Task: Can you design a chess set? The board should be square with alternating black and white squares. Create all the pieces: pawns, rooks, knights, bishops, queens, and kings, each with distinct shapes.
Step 2420:
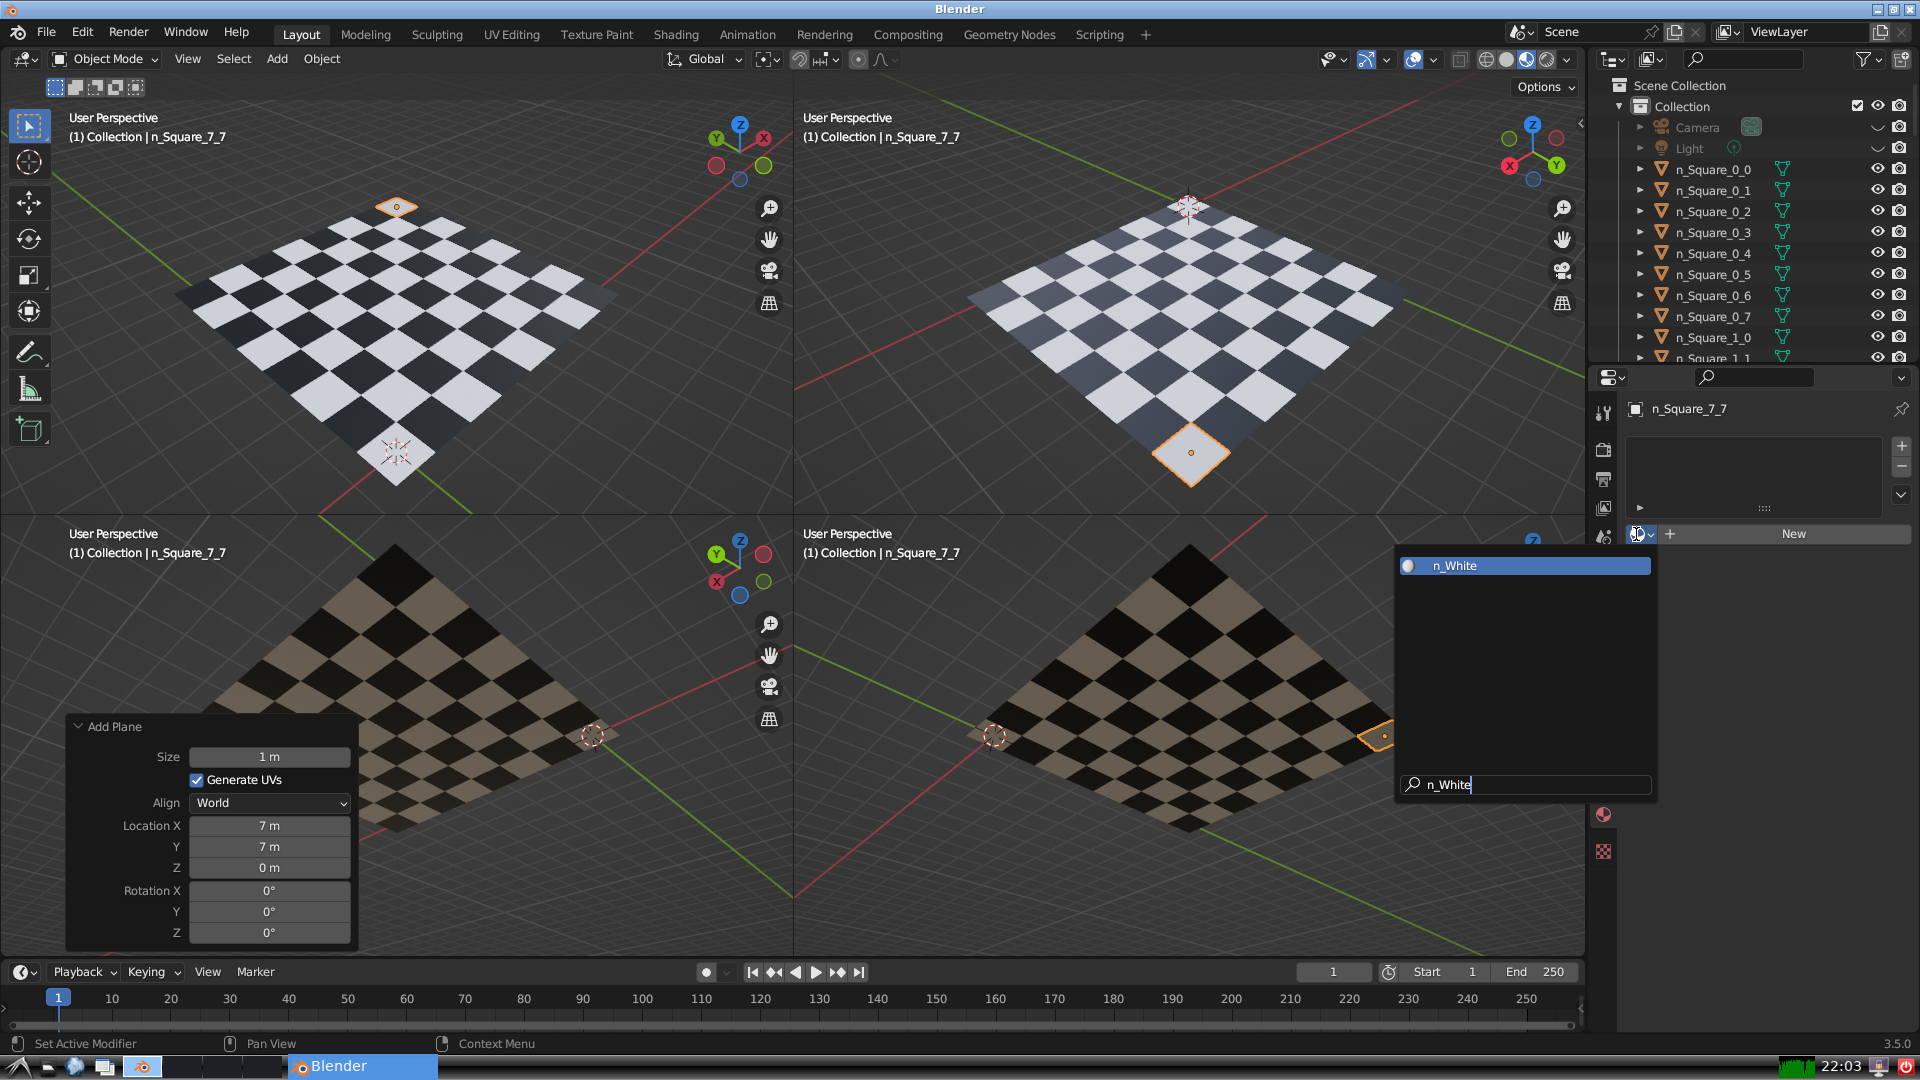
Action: {"key_press": ['Return']}